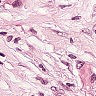
Metastatic tissue present: yes